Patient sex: F
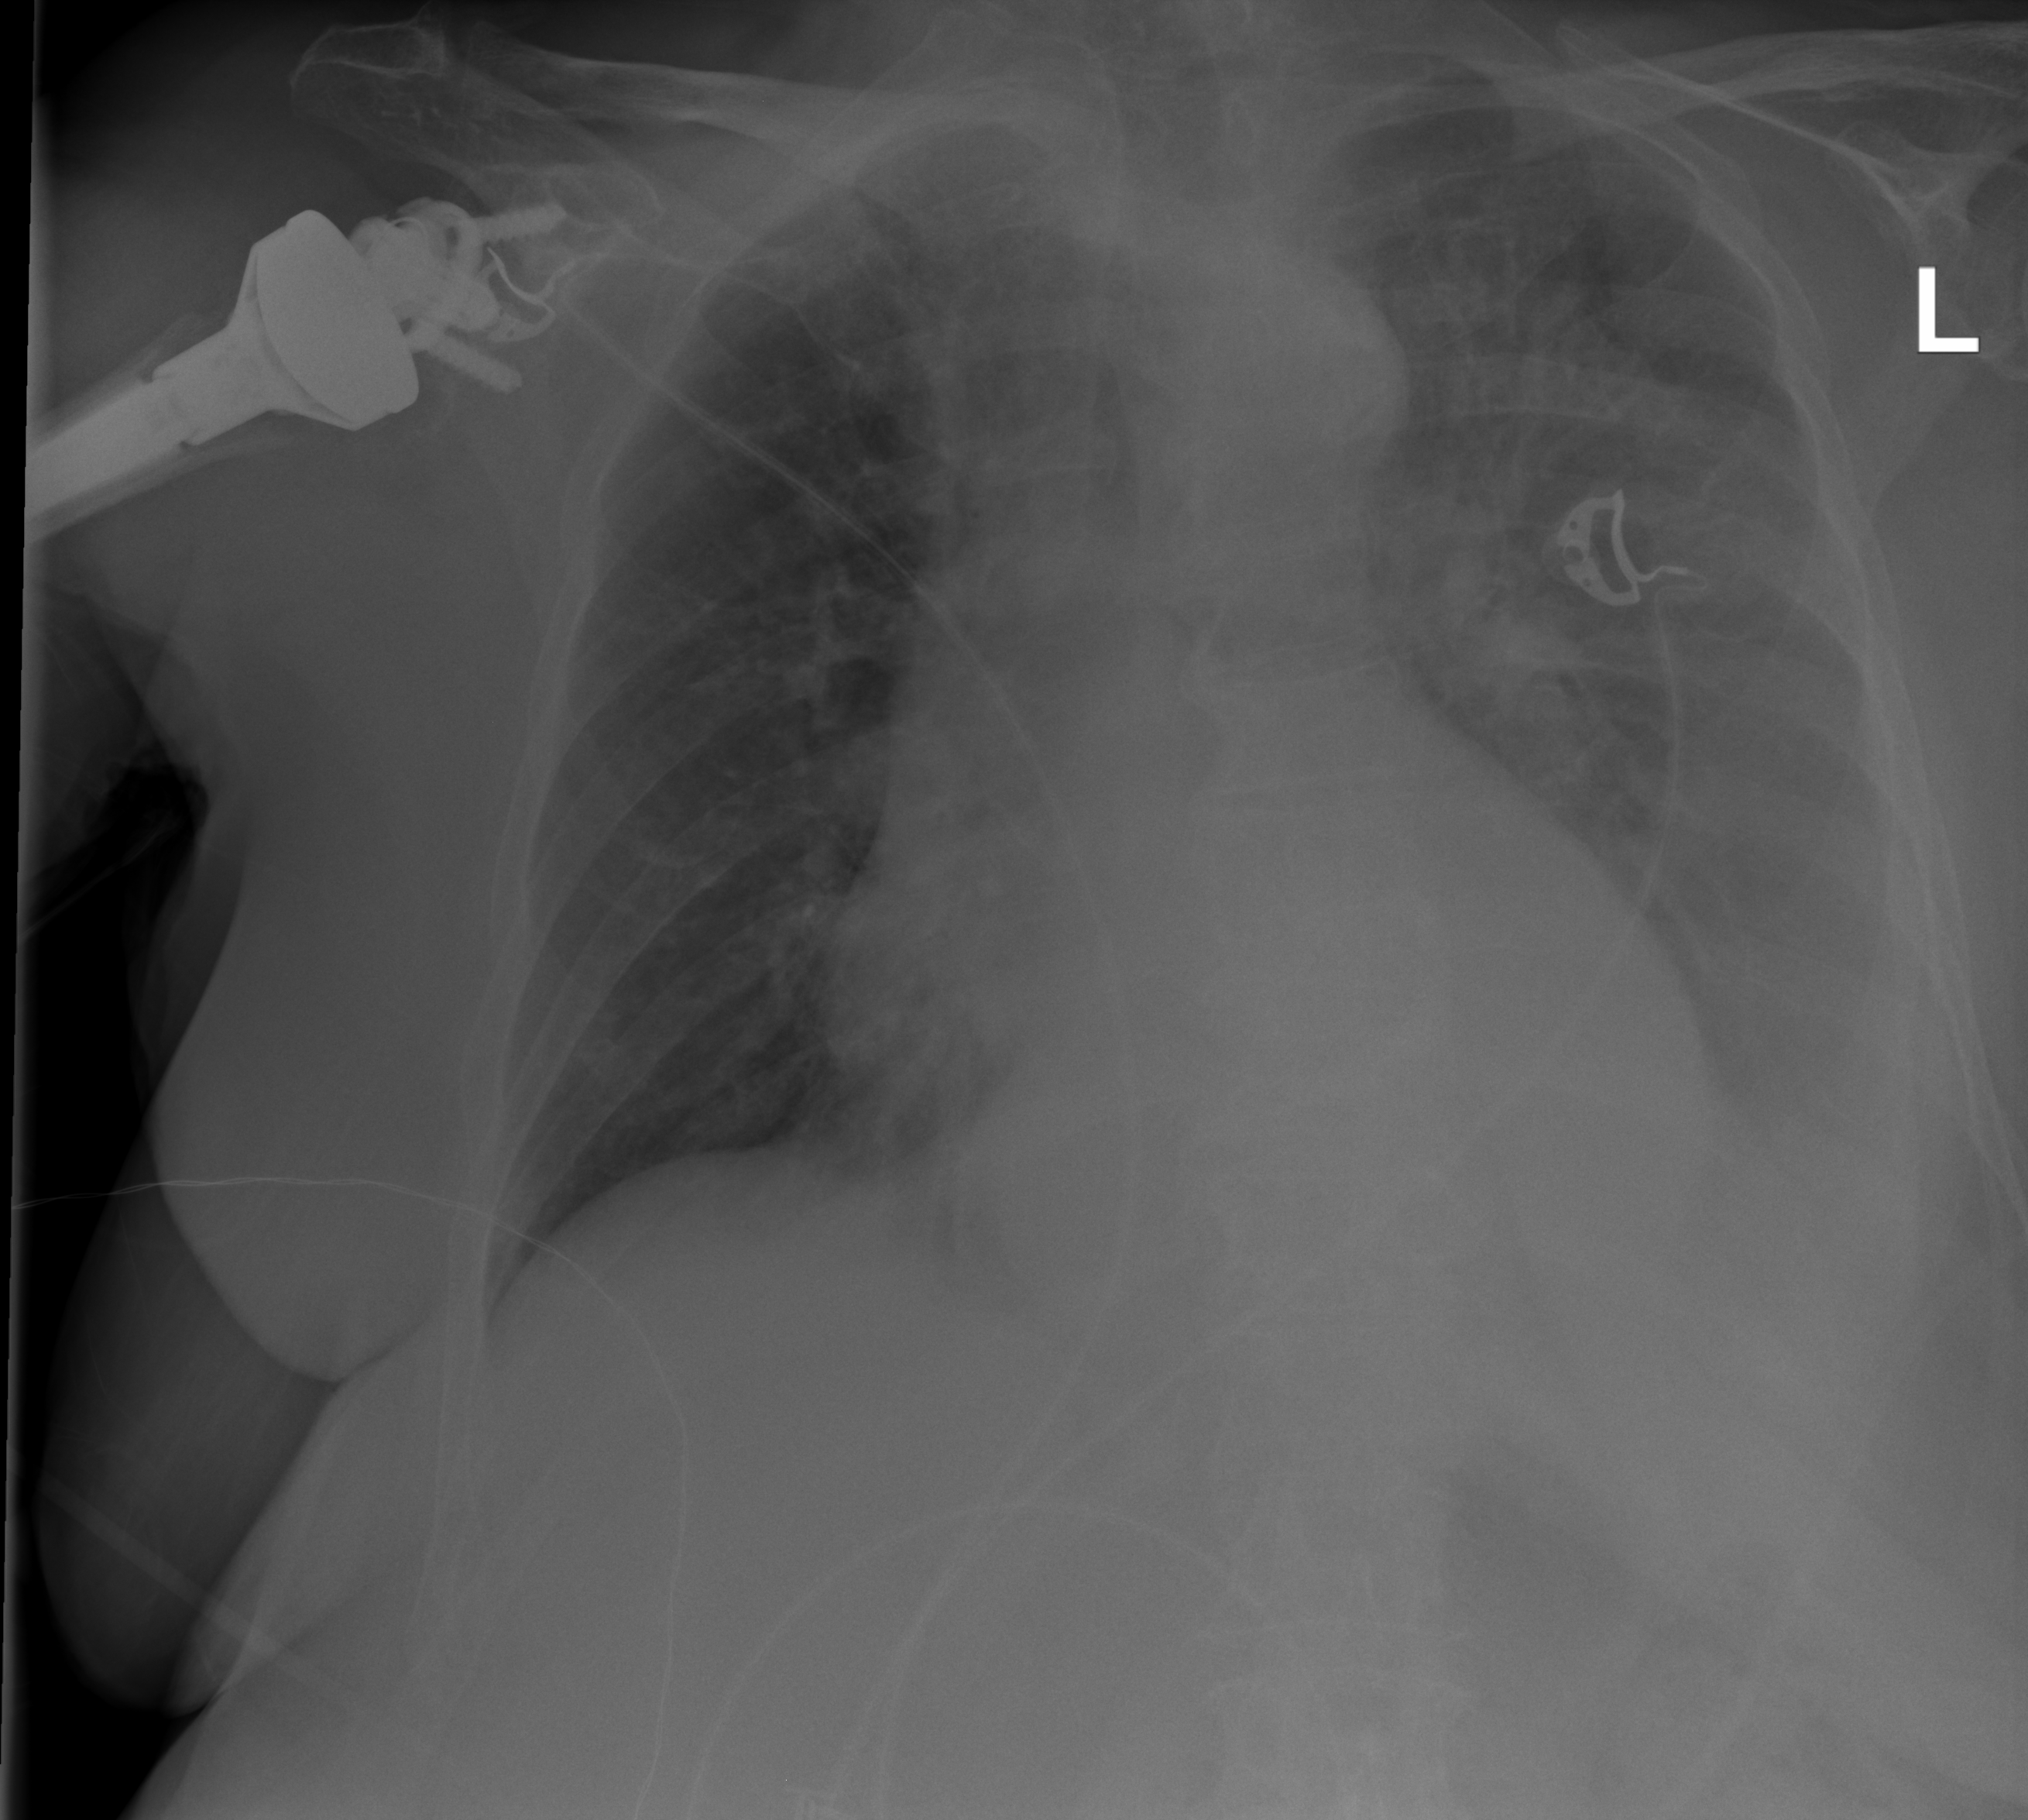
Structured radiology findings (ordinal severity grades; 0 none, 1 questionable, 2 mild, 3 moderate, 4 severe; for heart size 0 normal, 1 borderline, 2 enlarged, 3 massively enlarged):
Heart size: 2
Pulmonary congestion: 2
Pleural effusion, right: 0
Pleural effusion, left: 3
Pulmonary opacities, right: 2
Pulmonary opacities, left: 2
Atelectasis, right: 0
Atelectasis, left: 3